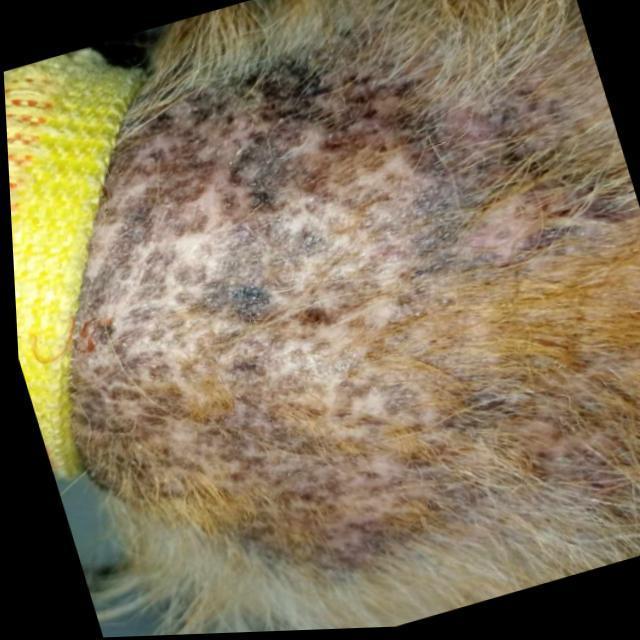
Canine demodicosis (Demodex mange) — caused by Demodex canis mites. Presents with alopecia, follicular papules, pustules, and comedones. Often localized on face and forelimbs.